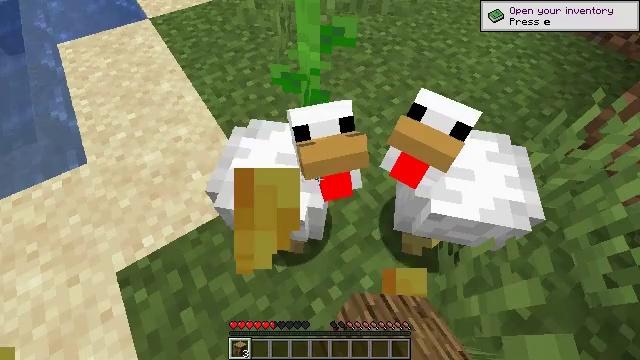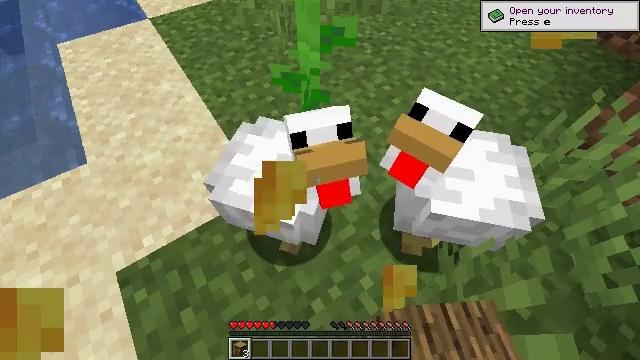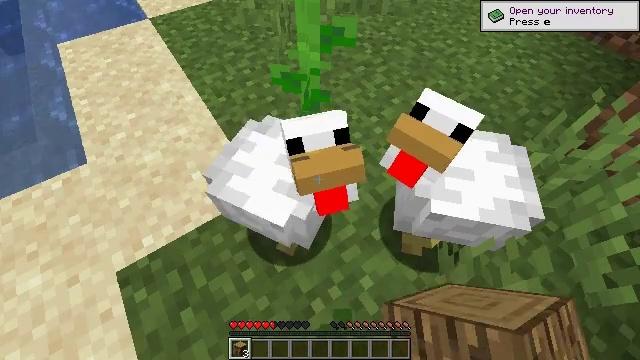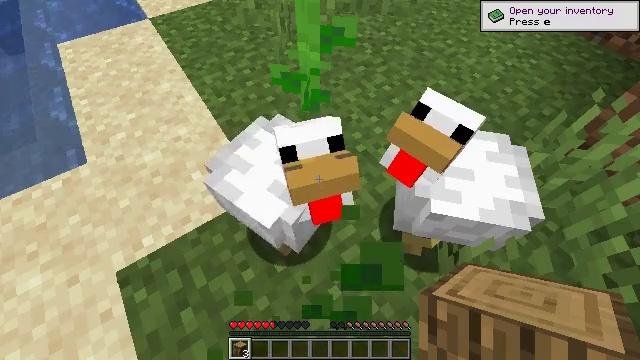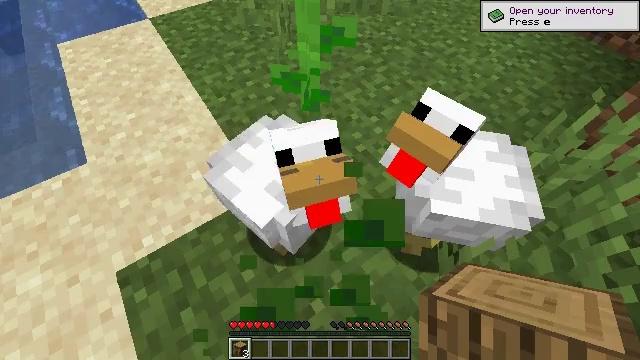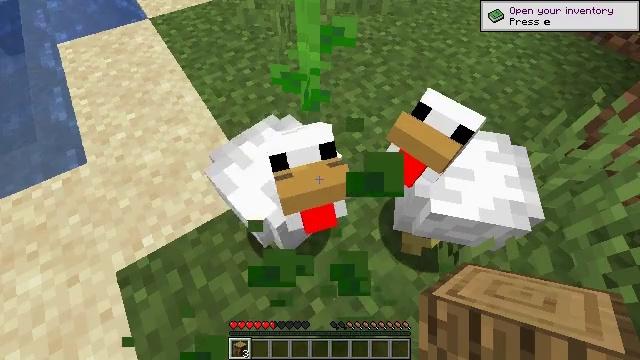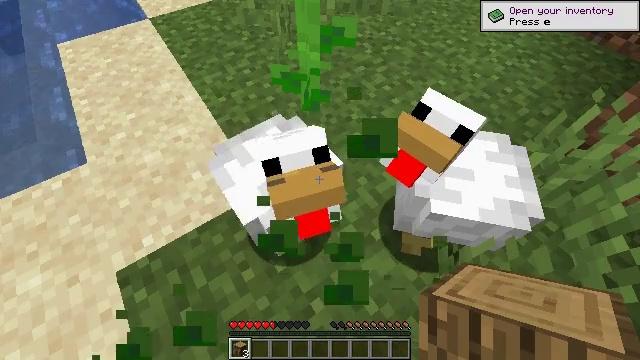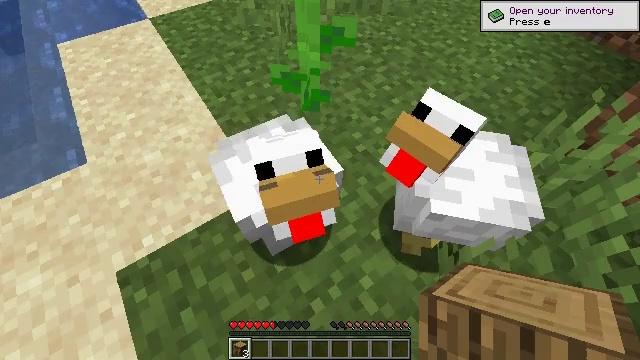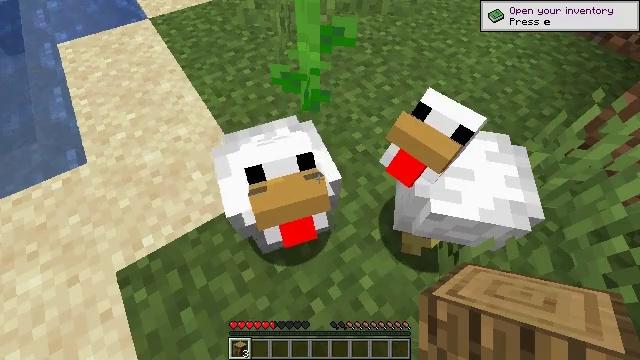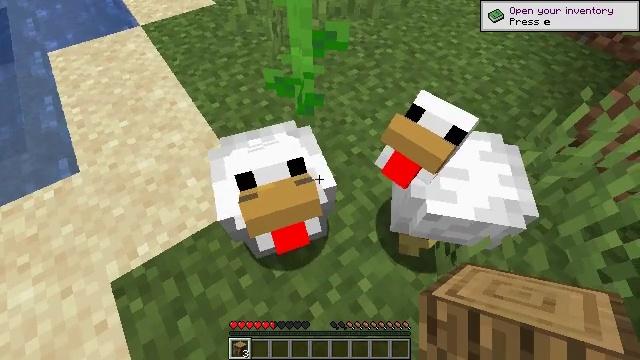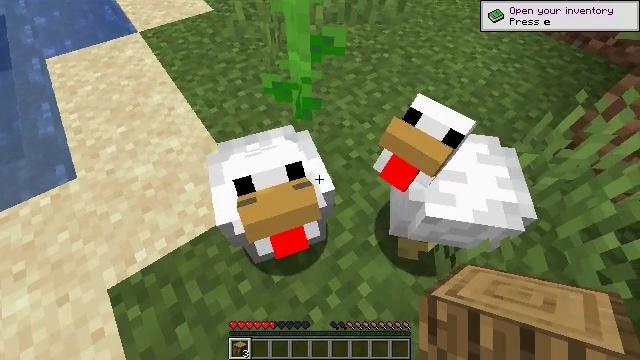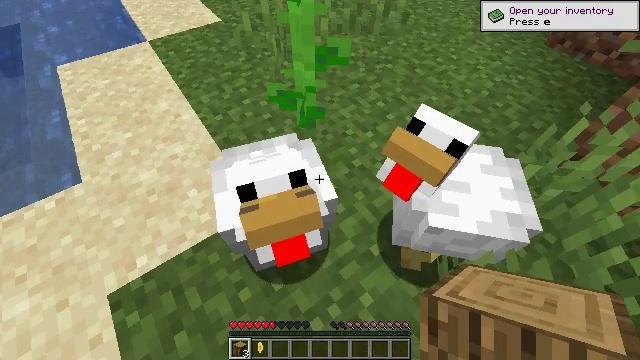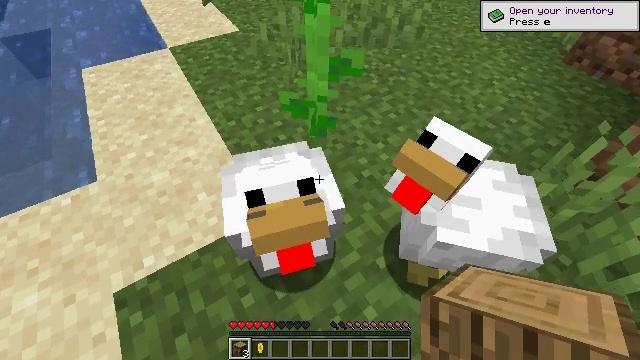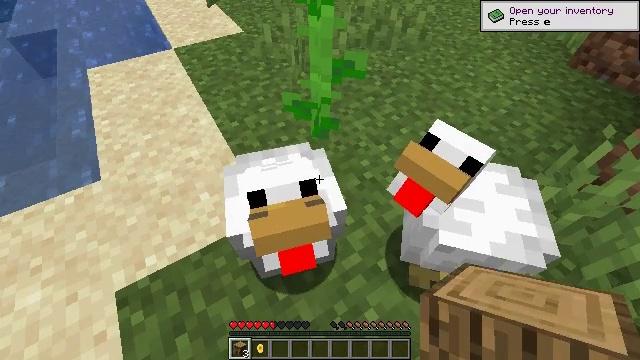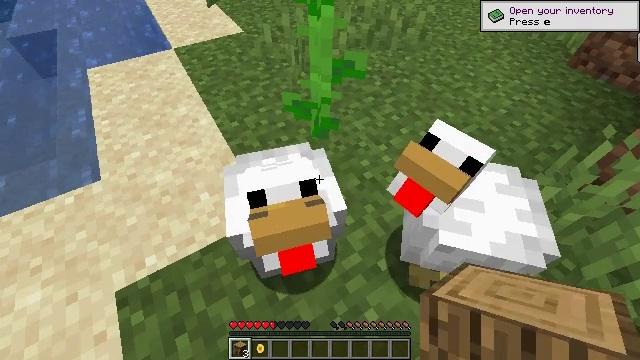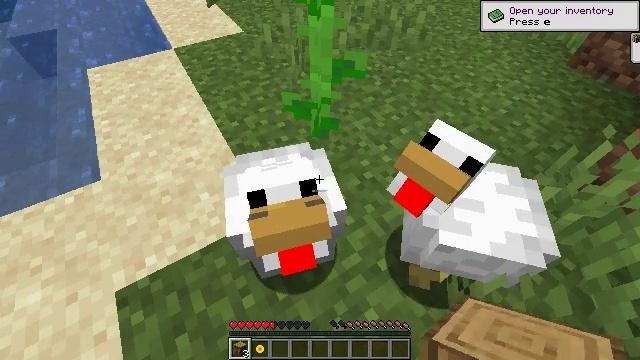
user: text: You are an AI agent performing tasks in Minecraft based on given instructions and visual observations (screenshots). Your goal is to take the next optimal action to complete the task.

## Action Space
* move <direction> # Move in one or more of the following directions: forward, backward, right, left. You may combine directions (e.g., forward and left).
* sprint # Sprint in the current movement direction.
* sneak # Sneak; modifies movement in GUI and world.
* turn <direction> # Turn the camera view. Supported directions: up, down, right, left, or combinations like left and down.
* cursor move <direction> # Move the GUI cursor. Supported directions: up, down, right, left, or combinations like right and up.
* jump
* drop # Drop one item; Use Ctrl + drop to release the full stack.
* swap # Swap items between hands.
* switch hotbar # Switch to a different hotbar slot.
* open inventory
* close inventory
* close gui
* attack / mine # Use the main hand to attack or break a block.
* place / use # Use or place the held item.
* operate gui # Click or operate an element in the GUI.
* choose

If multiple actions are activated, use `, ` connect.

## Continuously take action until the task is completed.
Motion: motion action
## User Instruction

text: Kill mobs.
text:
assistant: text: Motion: no_op
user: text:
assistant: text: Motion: no_op
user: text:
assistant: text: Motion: no_op
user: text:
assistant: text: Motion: no_op
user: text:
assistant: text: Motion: no_op
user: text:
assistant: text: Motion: no_op
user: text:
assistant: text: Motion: no_op
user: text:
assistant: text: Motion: no_op
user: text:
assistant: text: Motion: turn right
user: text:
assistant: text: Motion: no_op
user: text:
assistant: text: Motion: turn left and up
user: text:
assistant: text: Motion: turn left and up
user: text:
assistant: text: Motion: no_op
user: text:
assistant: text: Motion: no_op
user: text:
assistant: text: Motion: attack / mine
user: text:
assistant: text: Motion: attack / mine
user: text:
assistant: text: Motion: attack / mine
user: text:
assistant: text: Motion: no_op
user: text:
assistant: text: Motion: no_op
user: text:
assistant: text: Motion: no_op
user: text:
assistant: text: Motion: no_op
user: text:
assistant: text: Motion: no_op
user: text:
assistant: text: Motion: no_op
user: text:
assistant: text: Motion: no_op
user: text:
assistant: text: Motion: no_op
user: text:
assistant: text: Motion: no_op
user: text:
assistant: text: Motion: no_op
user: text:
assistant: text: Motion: no_op
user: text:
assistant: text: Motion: no_op
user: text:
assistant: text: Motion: no_op